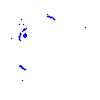
Particle: proton